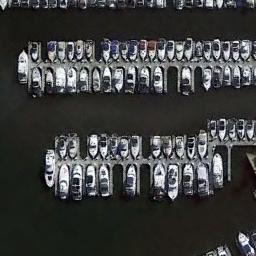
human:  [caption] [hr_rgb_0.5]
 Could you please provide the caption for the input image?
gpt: A lot of ships are in the harbor .

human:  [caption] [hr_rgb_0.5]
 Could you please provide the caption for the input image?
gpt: Many yachts are neatly arranged on the sea side of the harbor .

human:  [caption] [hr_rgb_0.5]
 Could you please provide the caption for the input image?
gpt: The harbor has lots of neatly docked boats and the color of the waters is dark green .

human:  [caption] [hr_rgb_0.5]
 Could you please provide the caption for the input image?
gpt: The shape of the harbor is nearly circular .

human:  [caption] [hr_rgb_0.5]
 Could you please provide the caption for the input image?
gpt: There are many ships docked neatly at the harbor .